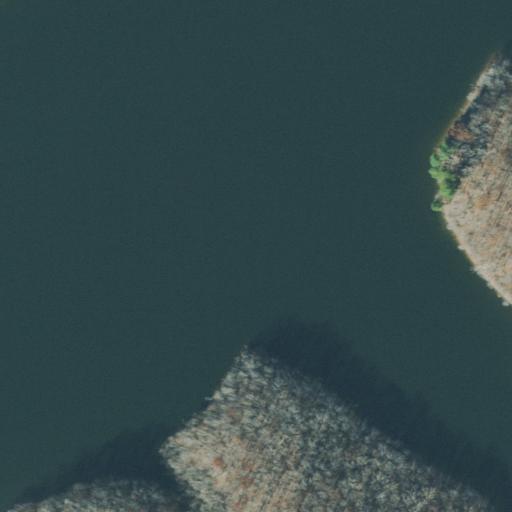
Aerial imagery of valley in Tennessee named Dock Hollow containing open water, deciduous forest, and open development